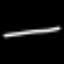
Label: line